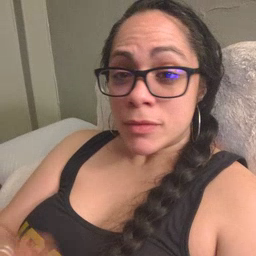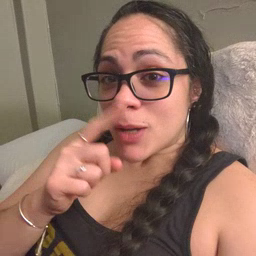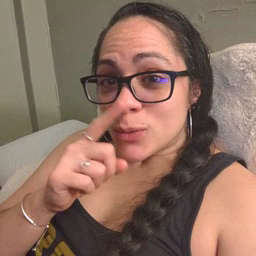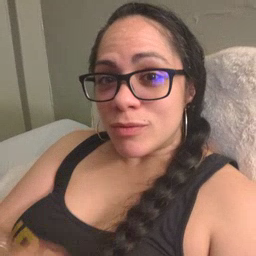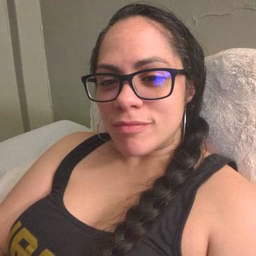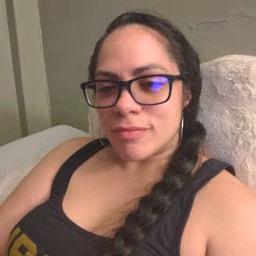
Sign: mouse